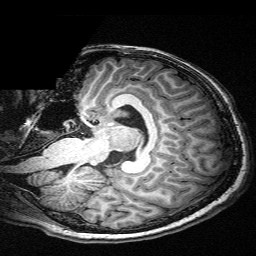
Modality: T1w
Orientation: sagittal
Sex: female
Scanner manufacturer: siemens
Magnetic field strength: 3 T
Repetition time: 2.3 s
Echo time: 0.00336 s